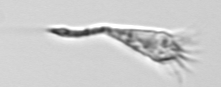
Label: Paratontonia_gracillima